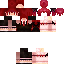
A female human skin with dark skin, wearing red long hair dressed in a red suit and red skirt, featuring a closed mouth.